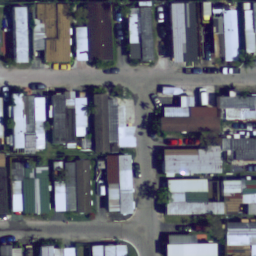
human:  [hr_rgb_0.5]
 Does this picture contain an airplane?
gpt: no

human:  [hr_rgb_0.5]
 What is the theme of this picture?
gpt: mobile home park

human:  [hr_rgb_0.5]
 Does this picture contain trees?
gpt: yes

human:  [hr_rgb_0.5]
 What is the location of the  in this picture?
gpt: i cannot see it